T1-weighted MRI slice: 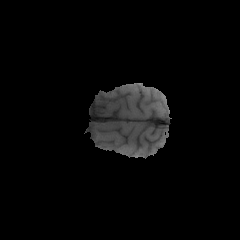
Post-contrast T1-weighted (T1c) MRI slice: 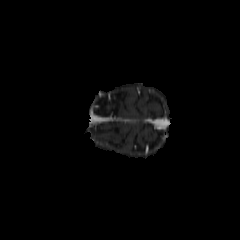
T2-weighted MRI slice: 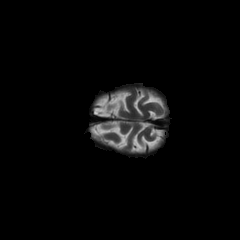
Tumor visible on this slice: no